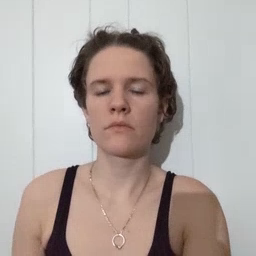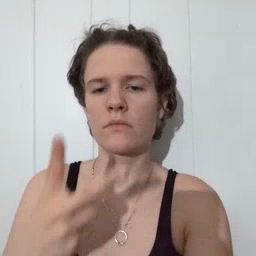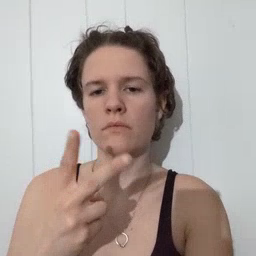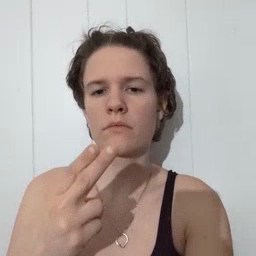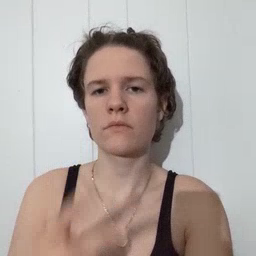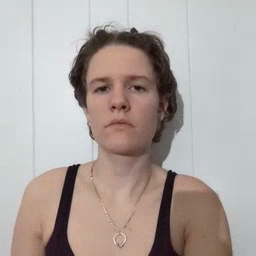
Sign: scissors